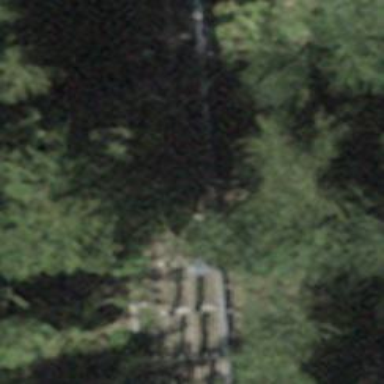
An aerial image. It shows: Funicular railway.